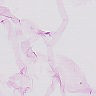
Metastatic tissue present: no